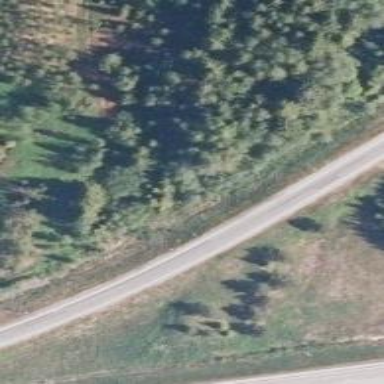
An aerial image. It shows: Asphalt trunk link road.